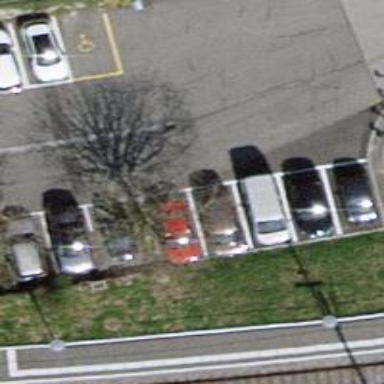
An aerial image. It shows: Car-sharing service available at this location.